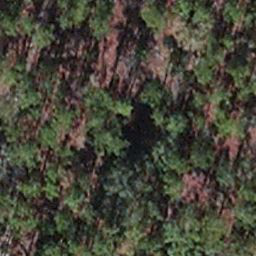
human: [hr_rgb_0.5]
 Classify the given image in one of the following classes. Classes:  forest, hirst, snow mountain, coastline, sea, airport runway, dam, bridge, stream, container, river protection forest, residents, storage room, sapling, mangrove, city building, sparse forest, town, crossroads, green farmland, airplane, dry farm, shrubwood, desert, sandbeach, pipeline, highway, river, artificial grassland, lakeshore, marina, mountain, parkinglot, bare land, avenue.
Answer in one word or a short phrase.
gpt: sapling